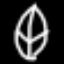
Label: leaf